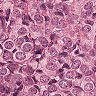
Metastatic tissue present: yes